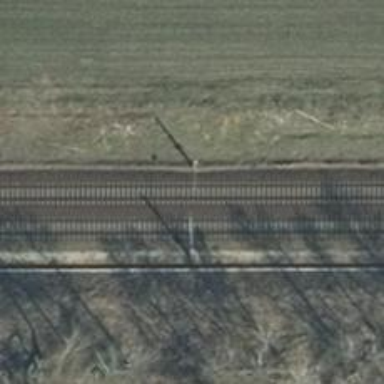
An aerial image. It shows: Railway milestone with catenary mast.